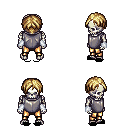
a pixel art fantasy rpg character, male body template, skeleton, steel chest armor, gold greaves, blonde parted hairstyle, white cloth bracers, black slippers, four views (front, back, left, right), 2x2 character sprite sheet, small pixel art, hard edges, no anti-aliasing